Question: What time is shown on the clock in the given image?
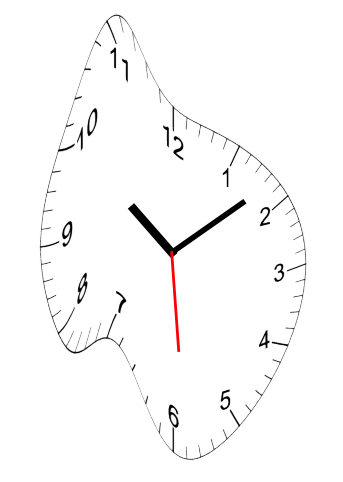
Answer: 10:08:29